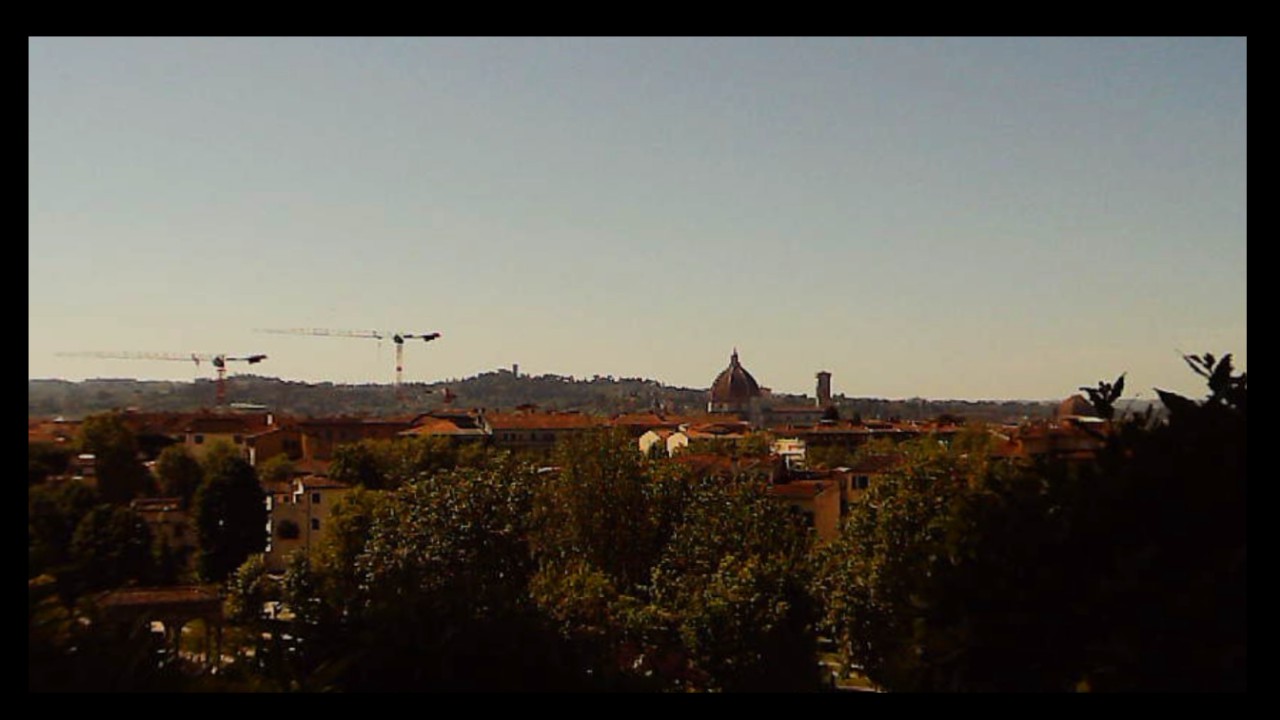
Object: Betafpv air75